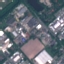
Land use / land cover: Industrial